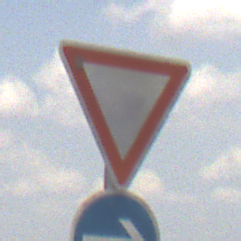
Verkehrszeichen: VorfahrtGewaehren
Zusatzzeichen unten: VorgeschriebeneFahrtrichtungHierRechts
Umgebung: Outdoor, Nature
Tageszeit: Midday
Wetter: PartlyCloudy
Licht: Natural
Jahreszeit: NotSpecified
Kontrast: LowContrast